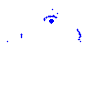
Particle: kaon